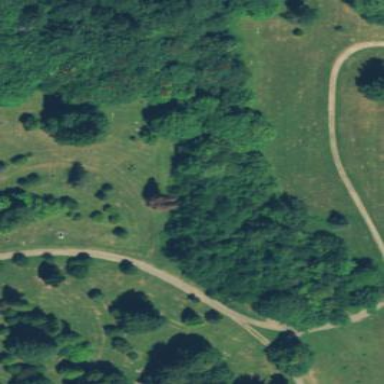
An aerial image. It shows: Cemetery.